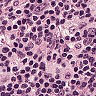
Metastatic tissue present: no